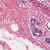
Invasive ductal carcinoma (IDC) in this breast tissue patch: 0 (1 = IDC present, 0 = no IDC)